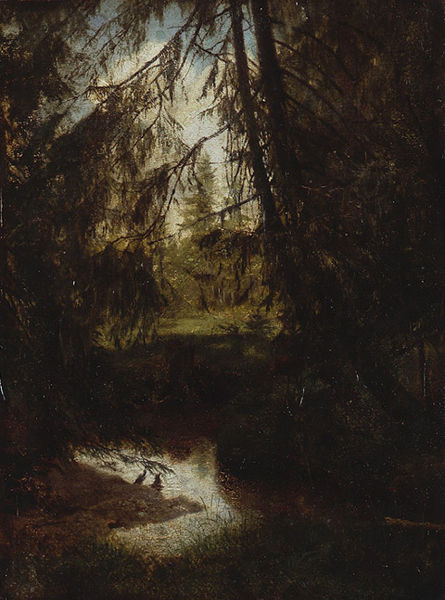
Titel: Tannen am Waldbach
Künstler: Hans Thoma
Standort: Karlsruhe
Institution: Staatliche Kunsthalle Karlsruhe
Schlagwörter: baum, blau, dunkel, gemälde, himmel, laub, schatten, wasser, wolken, bäume, fluss, gelb, grün, komposition, landschaft, menschen, sand, teich, ufer, äste, abend, blumen, braun, grau, hell, licht, nacht, weiss, gras, rasen, rot, tiere, wiese, wolke, malerei, steine, holland, öl, ast, bach, dämmerung, natur, spiegelung, vögel, sonne, wiesen, realismus, wald, düster, ente, landschaftsmalerei, herbst, ausflug, enten, romantik, tannen, nadel, lichtung, leinwand, fichte, nadelbaum, tanne, nadelbäume, tannenbäume, wildnis, plein air, versteck, quelle, bleu, wies, bahc, 19. jahrhundert, a, 1890, meler, wwald, menschen am wasser